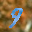
Label: 9